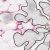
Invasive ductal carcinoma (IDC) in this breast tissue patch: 0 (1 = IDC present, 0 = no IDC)